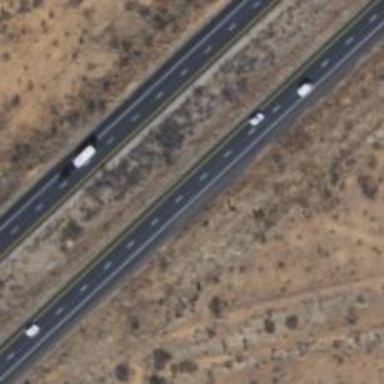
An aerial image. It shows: Asphalt motorway.